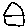
Label: house